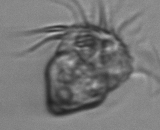
Label: Strombidium_inclinatum